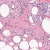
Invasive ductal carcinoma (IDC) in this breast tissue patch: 0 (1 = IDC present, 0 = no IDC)